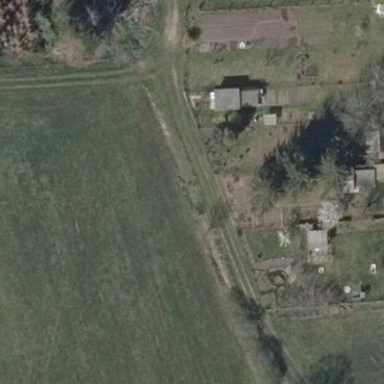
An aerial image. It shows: Area designated for allotments.